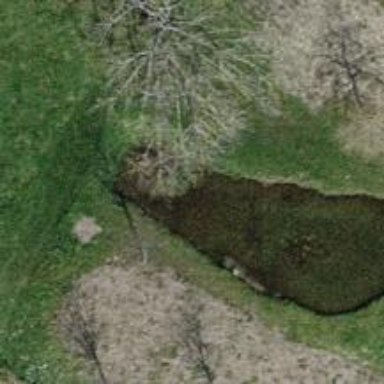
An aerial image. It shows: Pond surrounded by natural water.